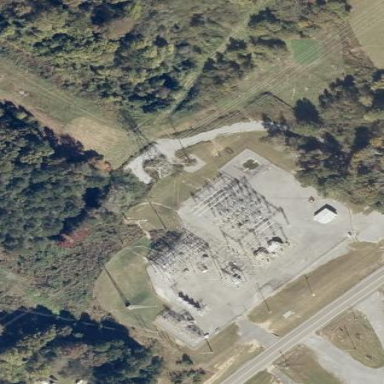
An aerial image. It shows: Outdoor power substation with fence surrounding it. The substation operates at the transmission level.